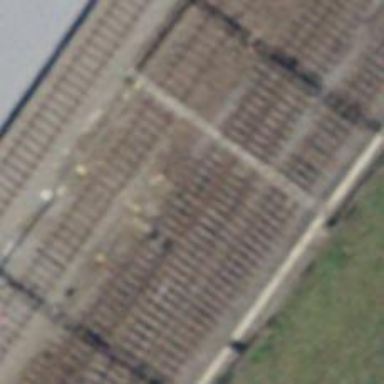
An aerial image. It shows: Railway switch.